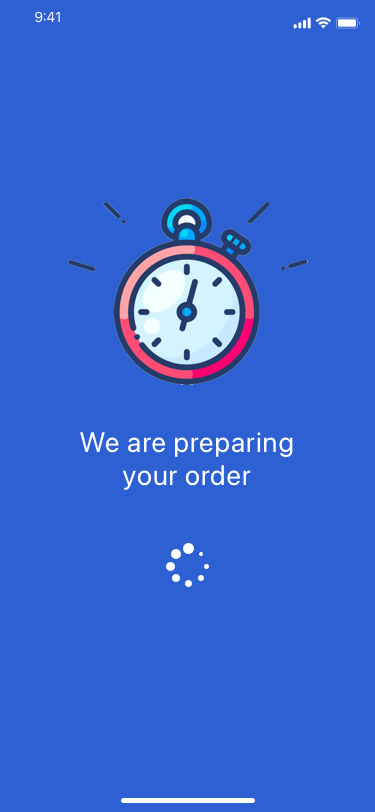
Text in this UI design:
We are preparing
your order